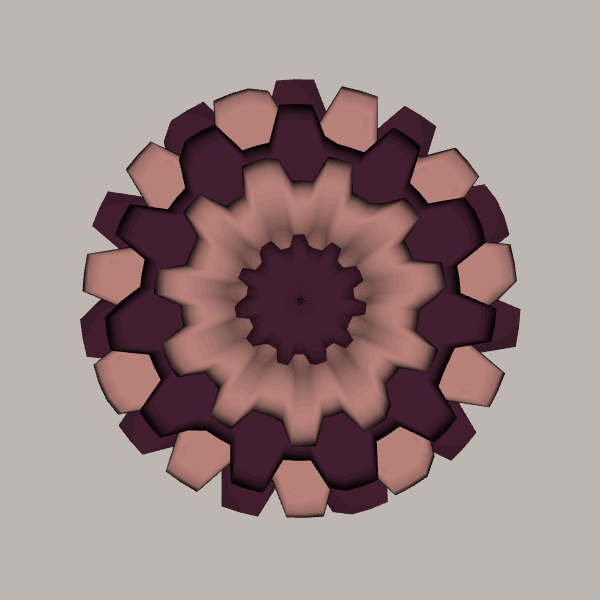
Background: light